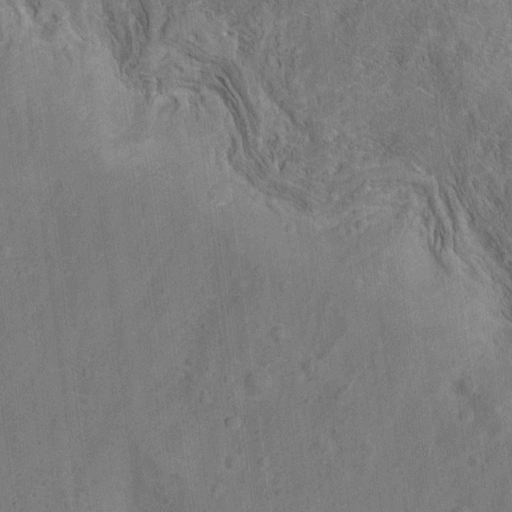
Classes present: Background